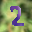
Label: 2